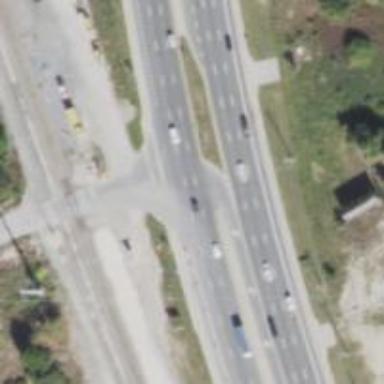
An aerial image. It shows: Primary link highway.